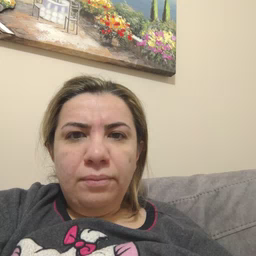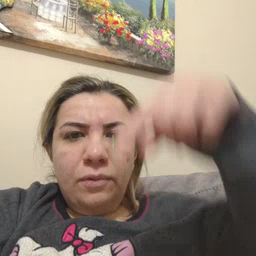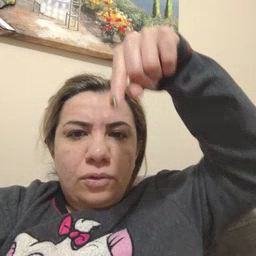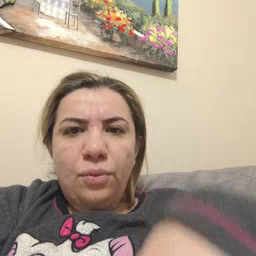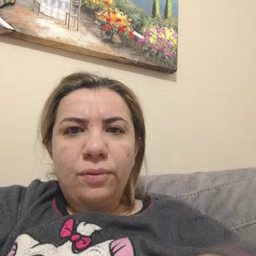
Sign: down